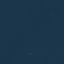
Land use / land cover class: SeaLake